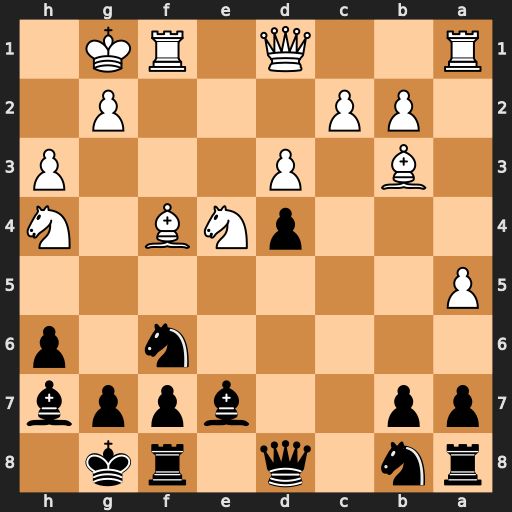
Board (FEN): rn1q1rk1/pp2bppb/5n1p/P7/3pNB1N/1B1P3P/1PP3P1/R2Q1RK1
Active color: b
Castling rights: -
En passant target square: -
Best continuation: Nxe4 dxe4 Bxh4